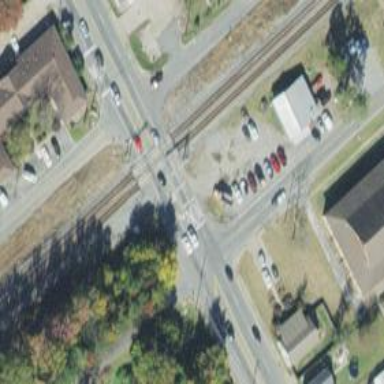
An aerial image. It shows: Unmarked crossing on footway.